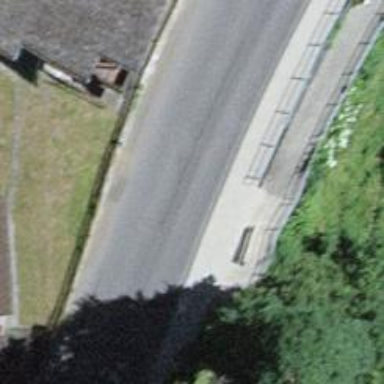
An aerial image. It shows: Bench.